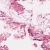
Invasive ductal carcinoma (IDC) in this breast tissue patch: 0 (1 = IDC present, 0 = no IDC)